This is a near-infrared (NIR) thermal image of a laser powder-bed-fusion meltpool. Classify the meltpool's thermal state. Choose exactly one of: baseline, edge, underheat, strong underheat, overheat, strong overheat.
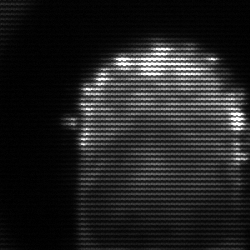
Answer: baseline